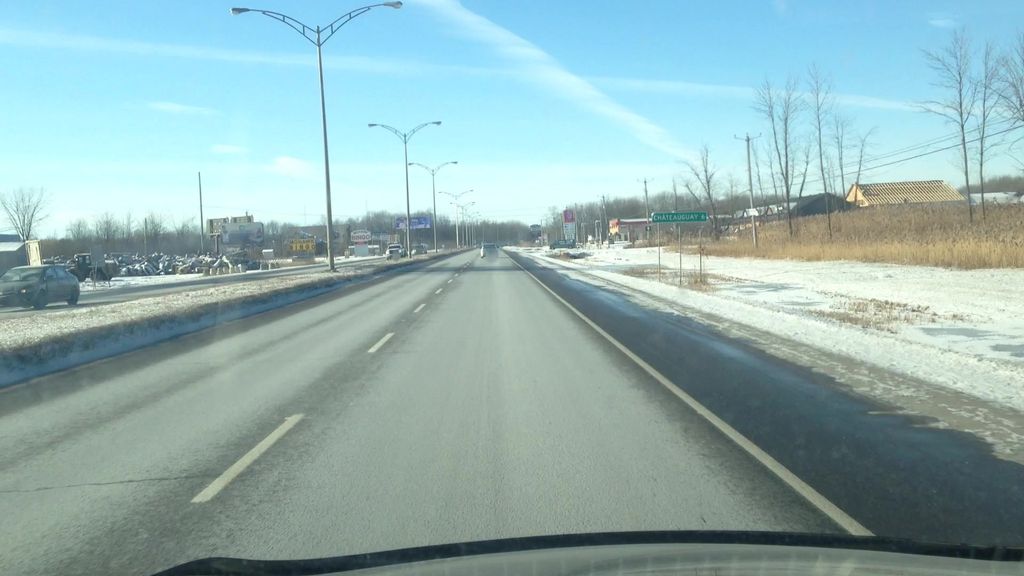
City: montreal